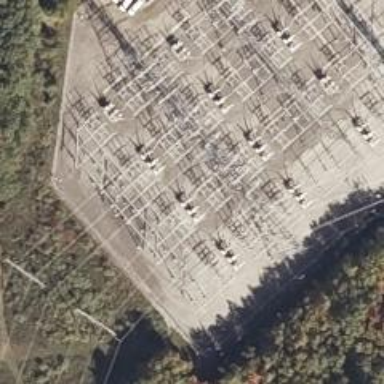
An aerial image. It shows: Switch used for power control.